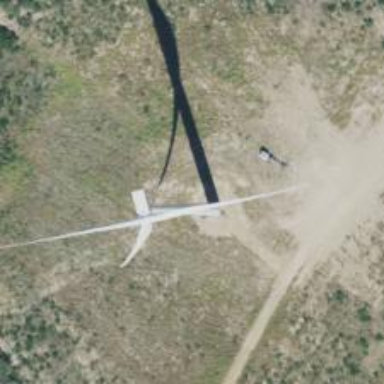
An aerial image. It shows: Wind generator in the form of horizontal axis wind turbine.